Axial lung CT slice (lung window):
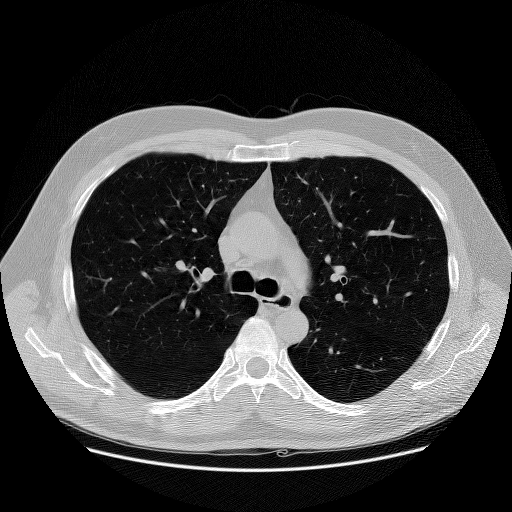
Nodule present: no